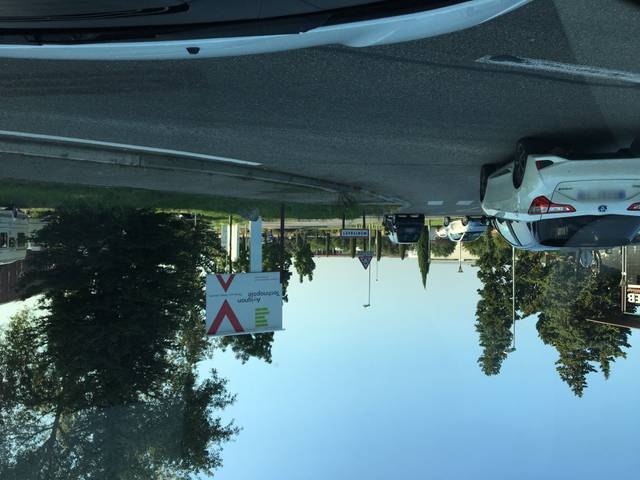
Region: France
Coordinates: 43.911, 4.884